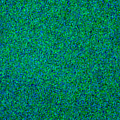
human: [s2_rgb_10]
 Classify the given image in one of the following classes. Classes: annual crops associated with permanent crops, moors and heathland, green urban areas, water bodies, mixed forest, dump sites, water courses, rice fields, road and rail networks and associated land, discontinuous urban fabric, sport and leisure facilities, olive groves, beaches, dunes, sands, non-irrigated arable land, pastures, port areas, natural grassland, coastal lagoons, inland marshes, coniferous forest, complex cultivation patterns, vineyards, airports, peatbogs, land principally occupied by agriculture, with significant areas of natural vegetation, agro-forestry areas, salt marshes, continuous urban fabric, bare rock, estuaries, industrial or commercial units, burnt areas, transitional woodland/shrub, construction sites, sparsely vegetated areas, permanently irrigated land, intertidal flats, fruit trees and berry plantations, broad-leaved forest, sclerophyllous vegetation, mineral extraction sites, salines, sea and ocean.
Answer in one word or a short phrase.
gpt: sea and ocean